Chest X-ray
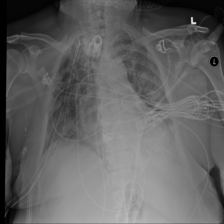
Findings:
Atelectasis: negative
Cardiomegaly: negative
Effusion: negative
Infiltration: negative
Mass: negative
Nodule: negative
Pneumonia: negative
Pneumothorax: negative
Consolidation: negative
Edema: negative
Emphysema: negative
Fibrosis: negative
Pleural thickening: negative
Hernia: negative